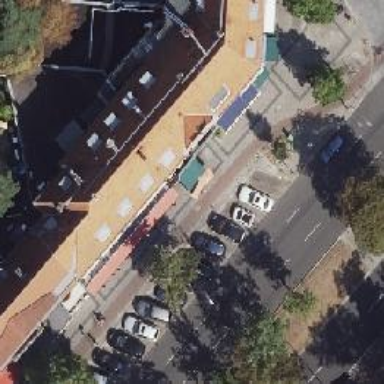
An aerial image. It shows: Greengrocer shop.